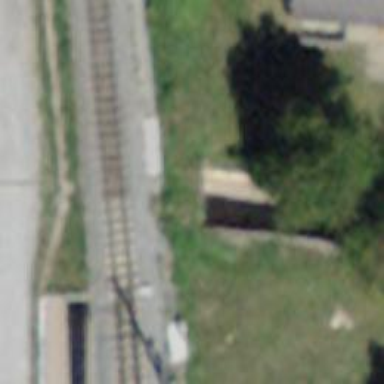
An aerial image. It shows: Footway tunnel.